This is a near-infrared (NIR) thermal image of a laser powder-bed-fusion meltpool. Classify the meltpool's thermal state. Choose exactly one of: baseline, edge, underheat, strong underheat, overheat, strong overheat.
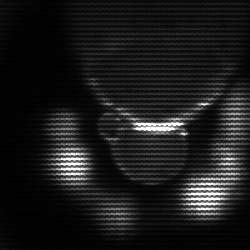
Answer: baseline